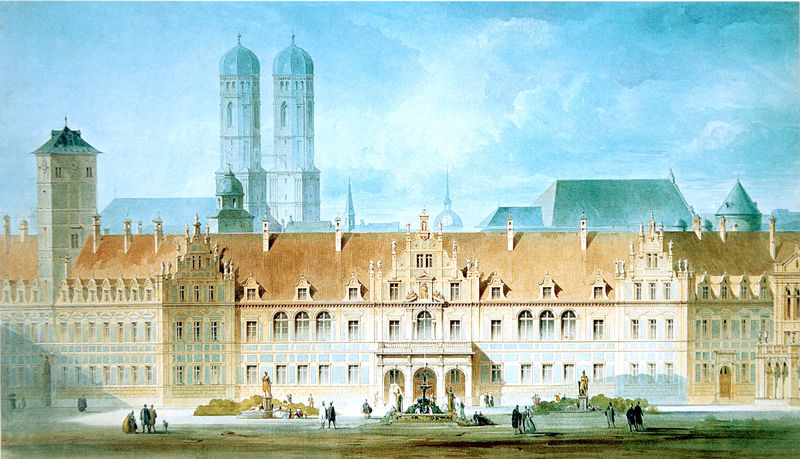
Titel: Entwurf zur Erweiterung der Herzog-Max-Burg in München, Perspektive von W
Künstler: Ludwig Lange
Standort: München
Institution: Architekturmuseum der Technischen Universität
Schlagwörter: blau, gemälde, himmel, mann, schatten, weiß, wolken, frauen, gelb, grün, kirchturm, menschen, ocker, stadt, braun, fenster, hell, licht, männer, schwarz, dach, gebäude, haus, park, rot, schloss, wolke, architektur, mensch, ferne, häuser, weite, kirche, sonne, personen, gotik, kontrast, tal, brunnen, kamin, schornstein, turm, skulptur, statue, balkon, ansicht, bogen, fassade, passanten, vedute, dächer, giebel, schornsteine, dunst, spazieren, platz, empore, kuppel, romantik, zinnen, kirchtürme, panorama, bögen, eingang, bayern, türmchen, türme, zwiebeltürme, münchen, balustrade, dom, denkmal, gauben, entwurf, rathaus, skulpturen, residenz, portikus, plan, bau, brunne, marienplatz, thal, anger, frauenkirche, alter peter, treppengiebel, altstadt, dach giebel, dacj, scharf, zwiebe, wittelsbach, blendet, frauendom, münchen frauenkirche